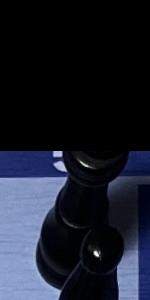
Label: King_Black